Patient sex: F
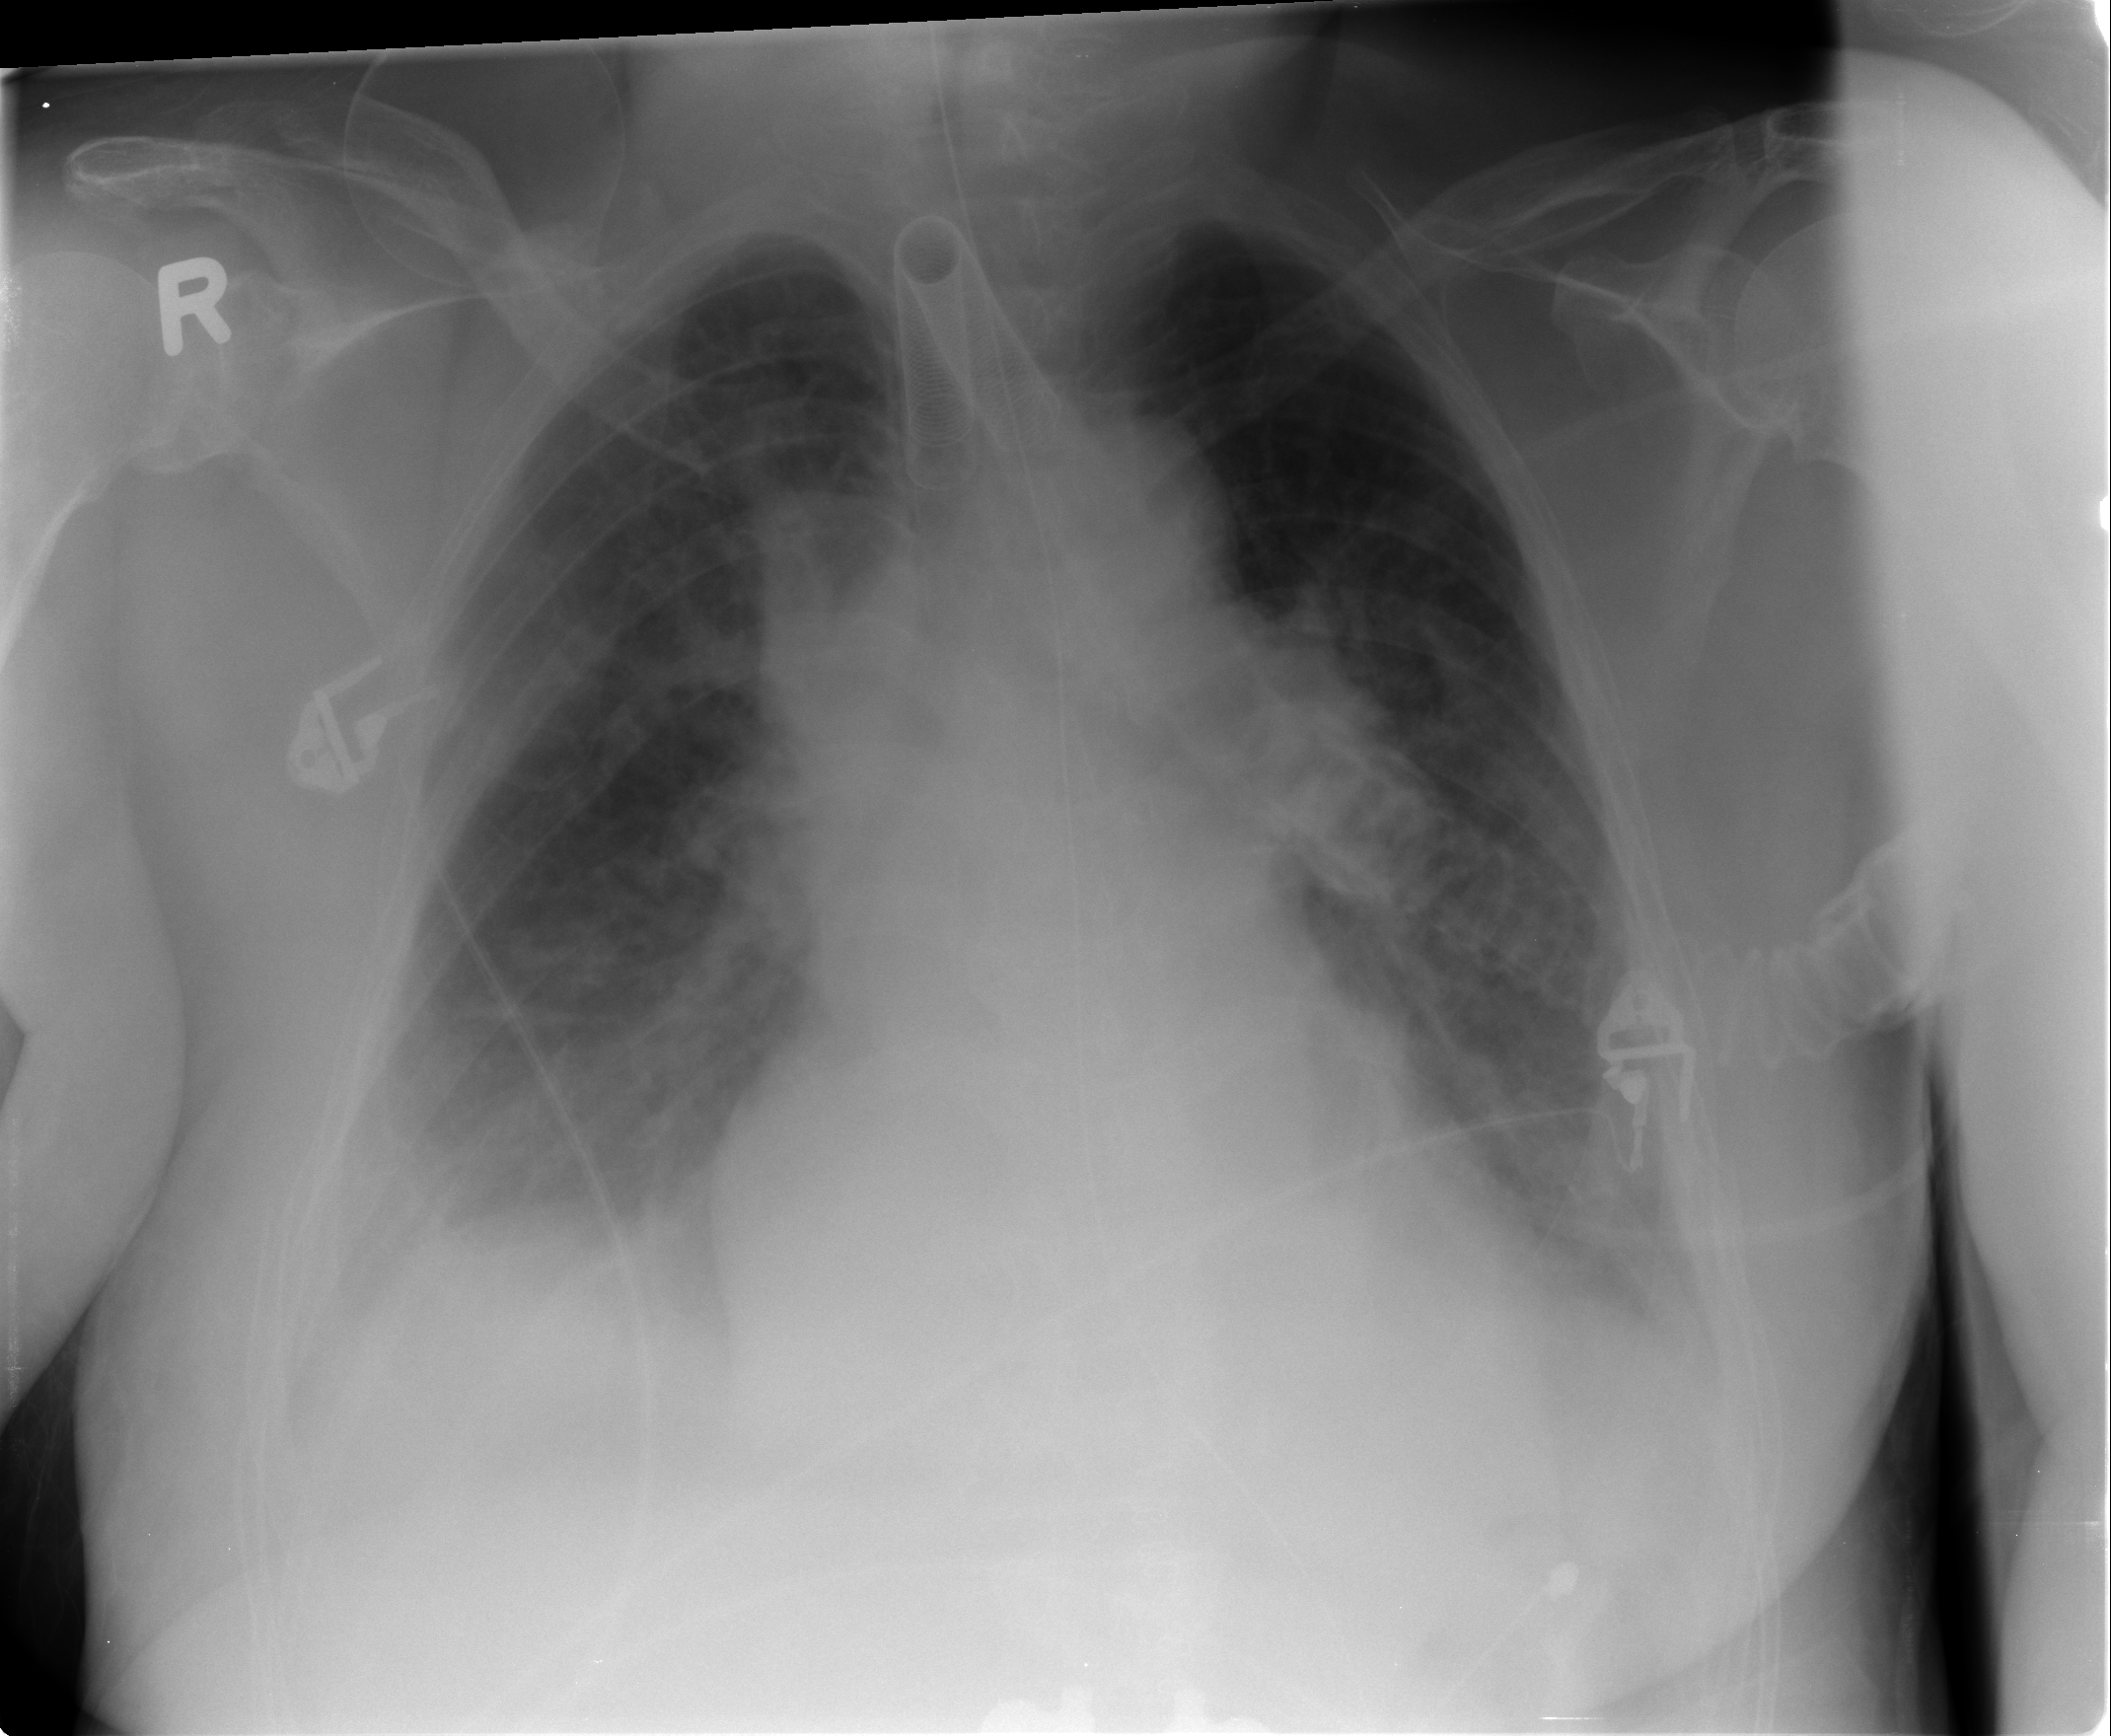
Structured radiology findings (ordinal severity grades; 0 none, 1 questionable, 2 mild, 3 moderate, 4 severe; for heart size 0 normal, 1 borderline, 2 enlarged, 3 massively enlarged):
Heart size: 1
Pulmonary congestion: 2
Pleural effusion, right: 2
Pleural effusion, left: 2
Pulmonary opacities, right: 0
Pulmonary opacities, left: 0
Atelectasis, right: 2
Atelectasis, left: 2